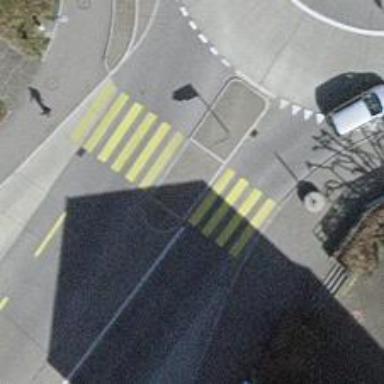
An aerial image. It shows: Uncontrolled zebra crossing with central island.